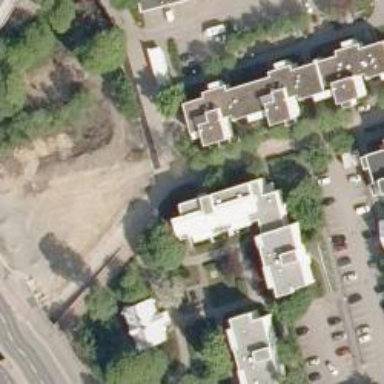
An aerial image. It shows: Driveway for service vehicles.